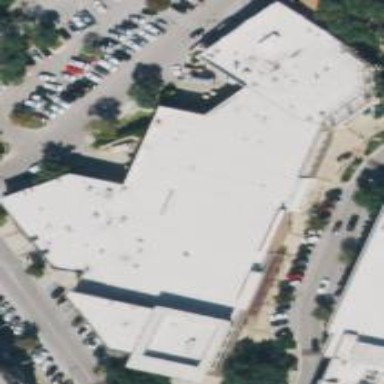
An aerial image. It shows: Retail building.